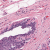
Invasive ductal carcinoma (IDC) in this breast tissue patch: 0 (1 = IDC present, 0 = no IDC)